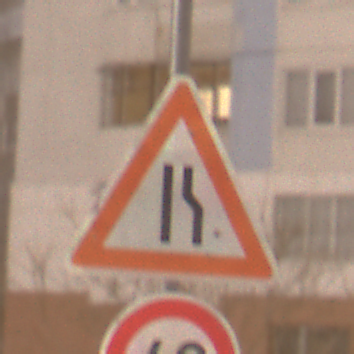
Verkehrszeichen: EinseitigVerengteFahrbahnRechts
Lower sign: Geschwindigkeit40
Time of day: Night
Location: Outdoor (Urban)
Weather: Overcast
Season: Winter
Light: Artificial